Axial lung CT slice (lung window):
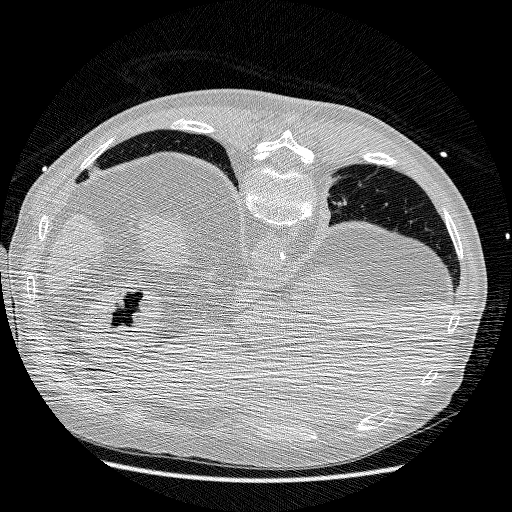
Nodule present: no